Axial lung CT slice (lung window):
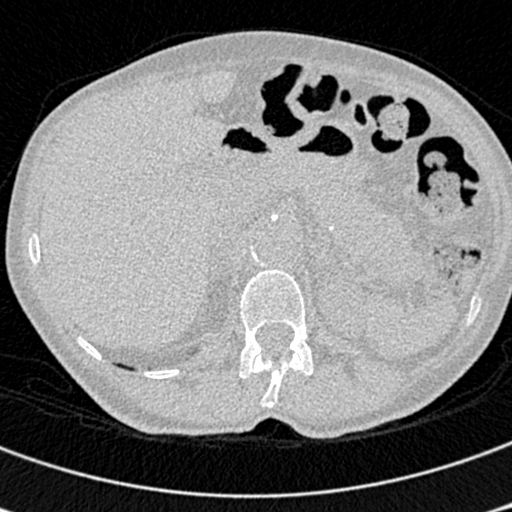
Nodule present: no